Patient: sex M, age 78
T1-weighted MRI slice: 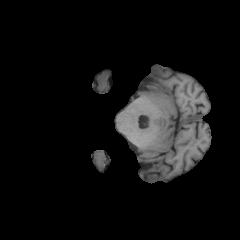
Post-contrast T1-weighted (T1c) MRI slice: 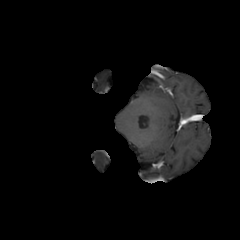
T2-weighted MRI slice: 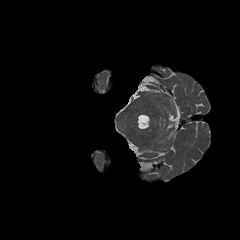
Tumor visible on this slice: no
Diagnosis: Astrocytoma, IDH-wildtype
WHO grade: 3